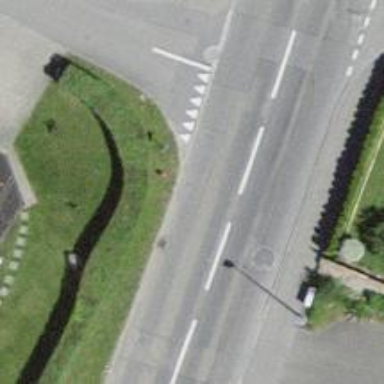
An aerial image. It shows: Hedge acting as barrier.